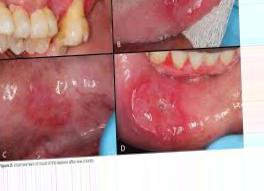
Condition: Mouth Ulcer